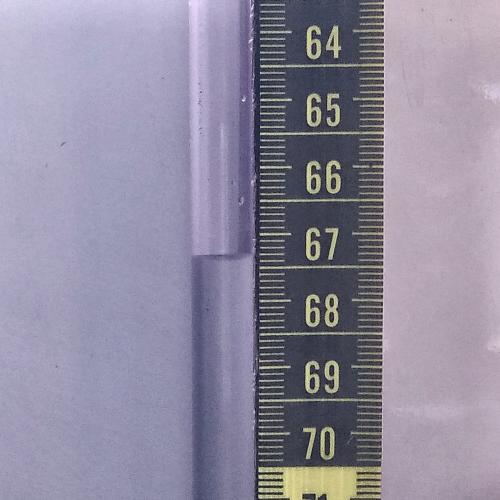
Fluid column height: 67.3 cm